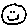
Label: smiley face